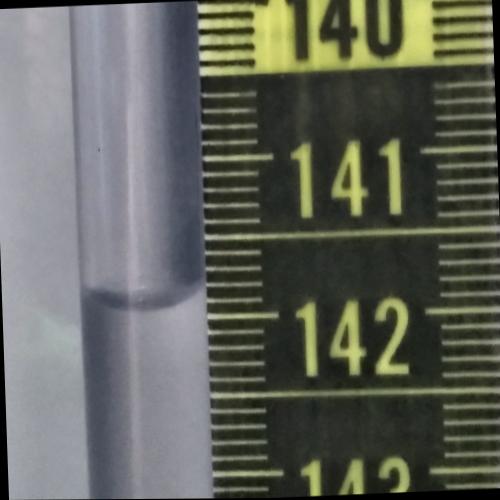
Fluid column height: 141.9 cm